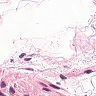
Metastatic tissue present: no